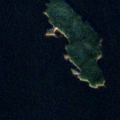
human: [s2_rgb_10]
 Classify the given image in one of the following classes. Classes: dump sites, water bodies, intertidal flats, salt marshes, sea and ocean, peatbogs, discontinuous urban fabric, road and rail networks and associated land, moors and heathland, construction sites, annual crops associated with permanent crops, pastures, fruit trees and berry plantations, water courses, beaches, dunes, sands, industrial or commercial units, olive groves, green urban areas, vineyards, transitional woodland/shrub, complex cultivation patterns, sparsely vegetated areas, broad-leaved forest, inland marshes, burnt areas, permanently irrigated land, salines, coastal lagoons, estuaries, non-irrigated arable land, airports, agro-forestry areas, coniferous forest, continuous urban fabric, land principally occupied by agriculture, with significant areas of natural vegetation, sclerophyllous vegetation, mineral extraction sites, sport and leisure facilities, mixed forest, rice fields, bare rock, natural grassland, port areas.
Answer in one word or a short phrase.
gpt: coniferous forest, water bodies